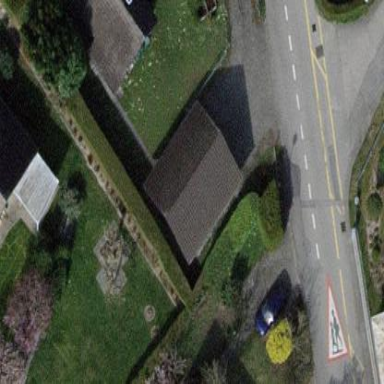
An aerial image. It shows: Garage building.